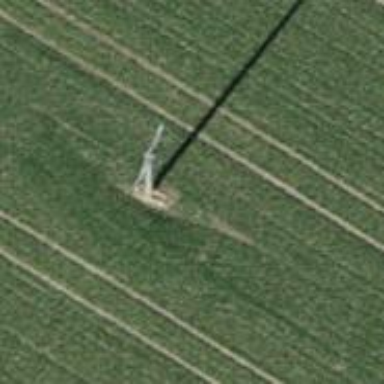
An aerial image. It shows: Concrete power pole.